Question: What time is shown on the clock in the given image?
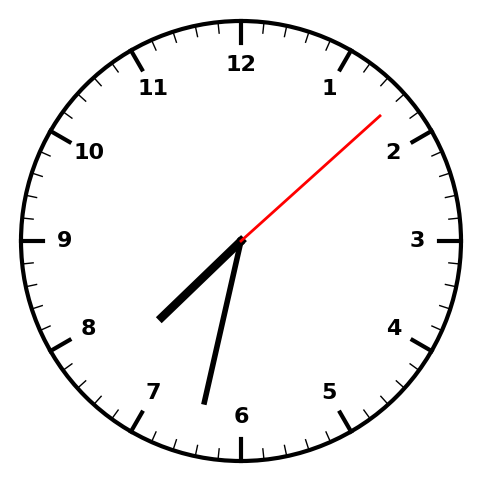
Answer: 07:32:08